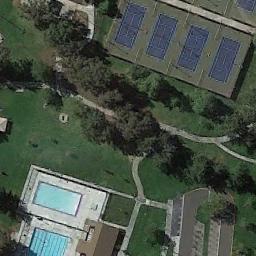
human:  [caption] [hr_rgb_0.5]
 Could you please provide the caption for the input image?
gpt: There are many cars parked in the parking lot next to the tennis court .

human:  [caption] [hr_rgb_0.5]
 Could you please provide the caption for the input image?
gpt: Parking lot and swimming pool near tennis court surrounded by trees .

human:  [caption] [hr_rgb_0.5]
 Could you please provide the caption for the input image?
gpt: Many trees are around the tennis courts .

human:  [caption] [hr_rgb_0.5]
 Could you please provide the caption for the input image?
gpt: The tennis court is on the grass next to some buildings and trees .

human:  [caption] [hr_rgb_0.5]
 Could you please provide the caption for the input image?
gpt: There are some green trees beside the tennis courts .